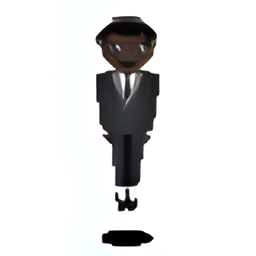
Name: man in business suit levitating
Emoji: 🕴🏿
Group: People & Body
Sub-group: person-activity